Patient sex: F
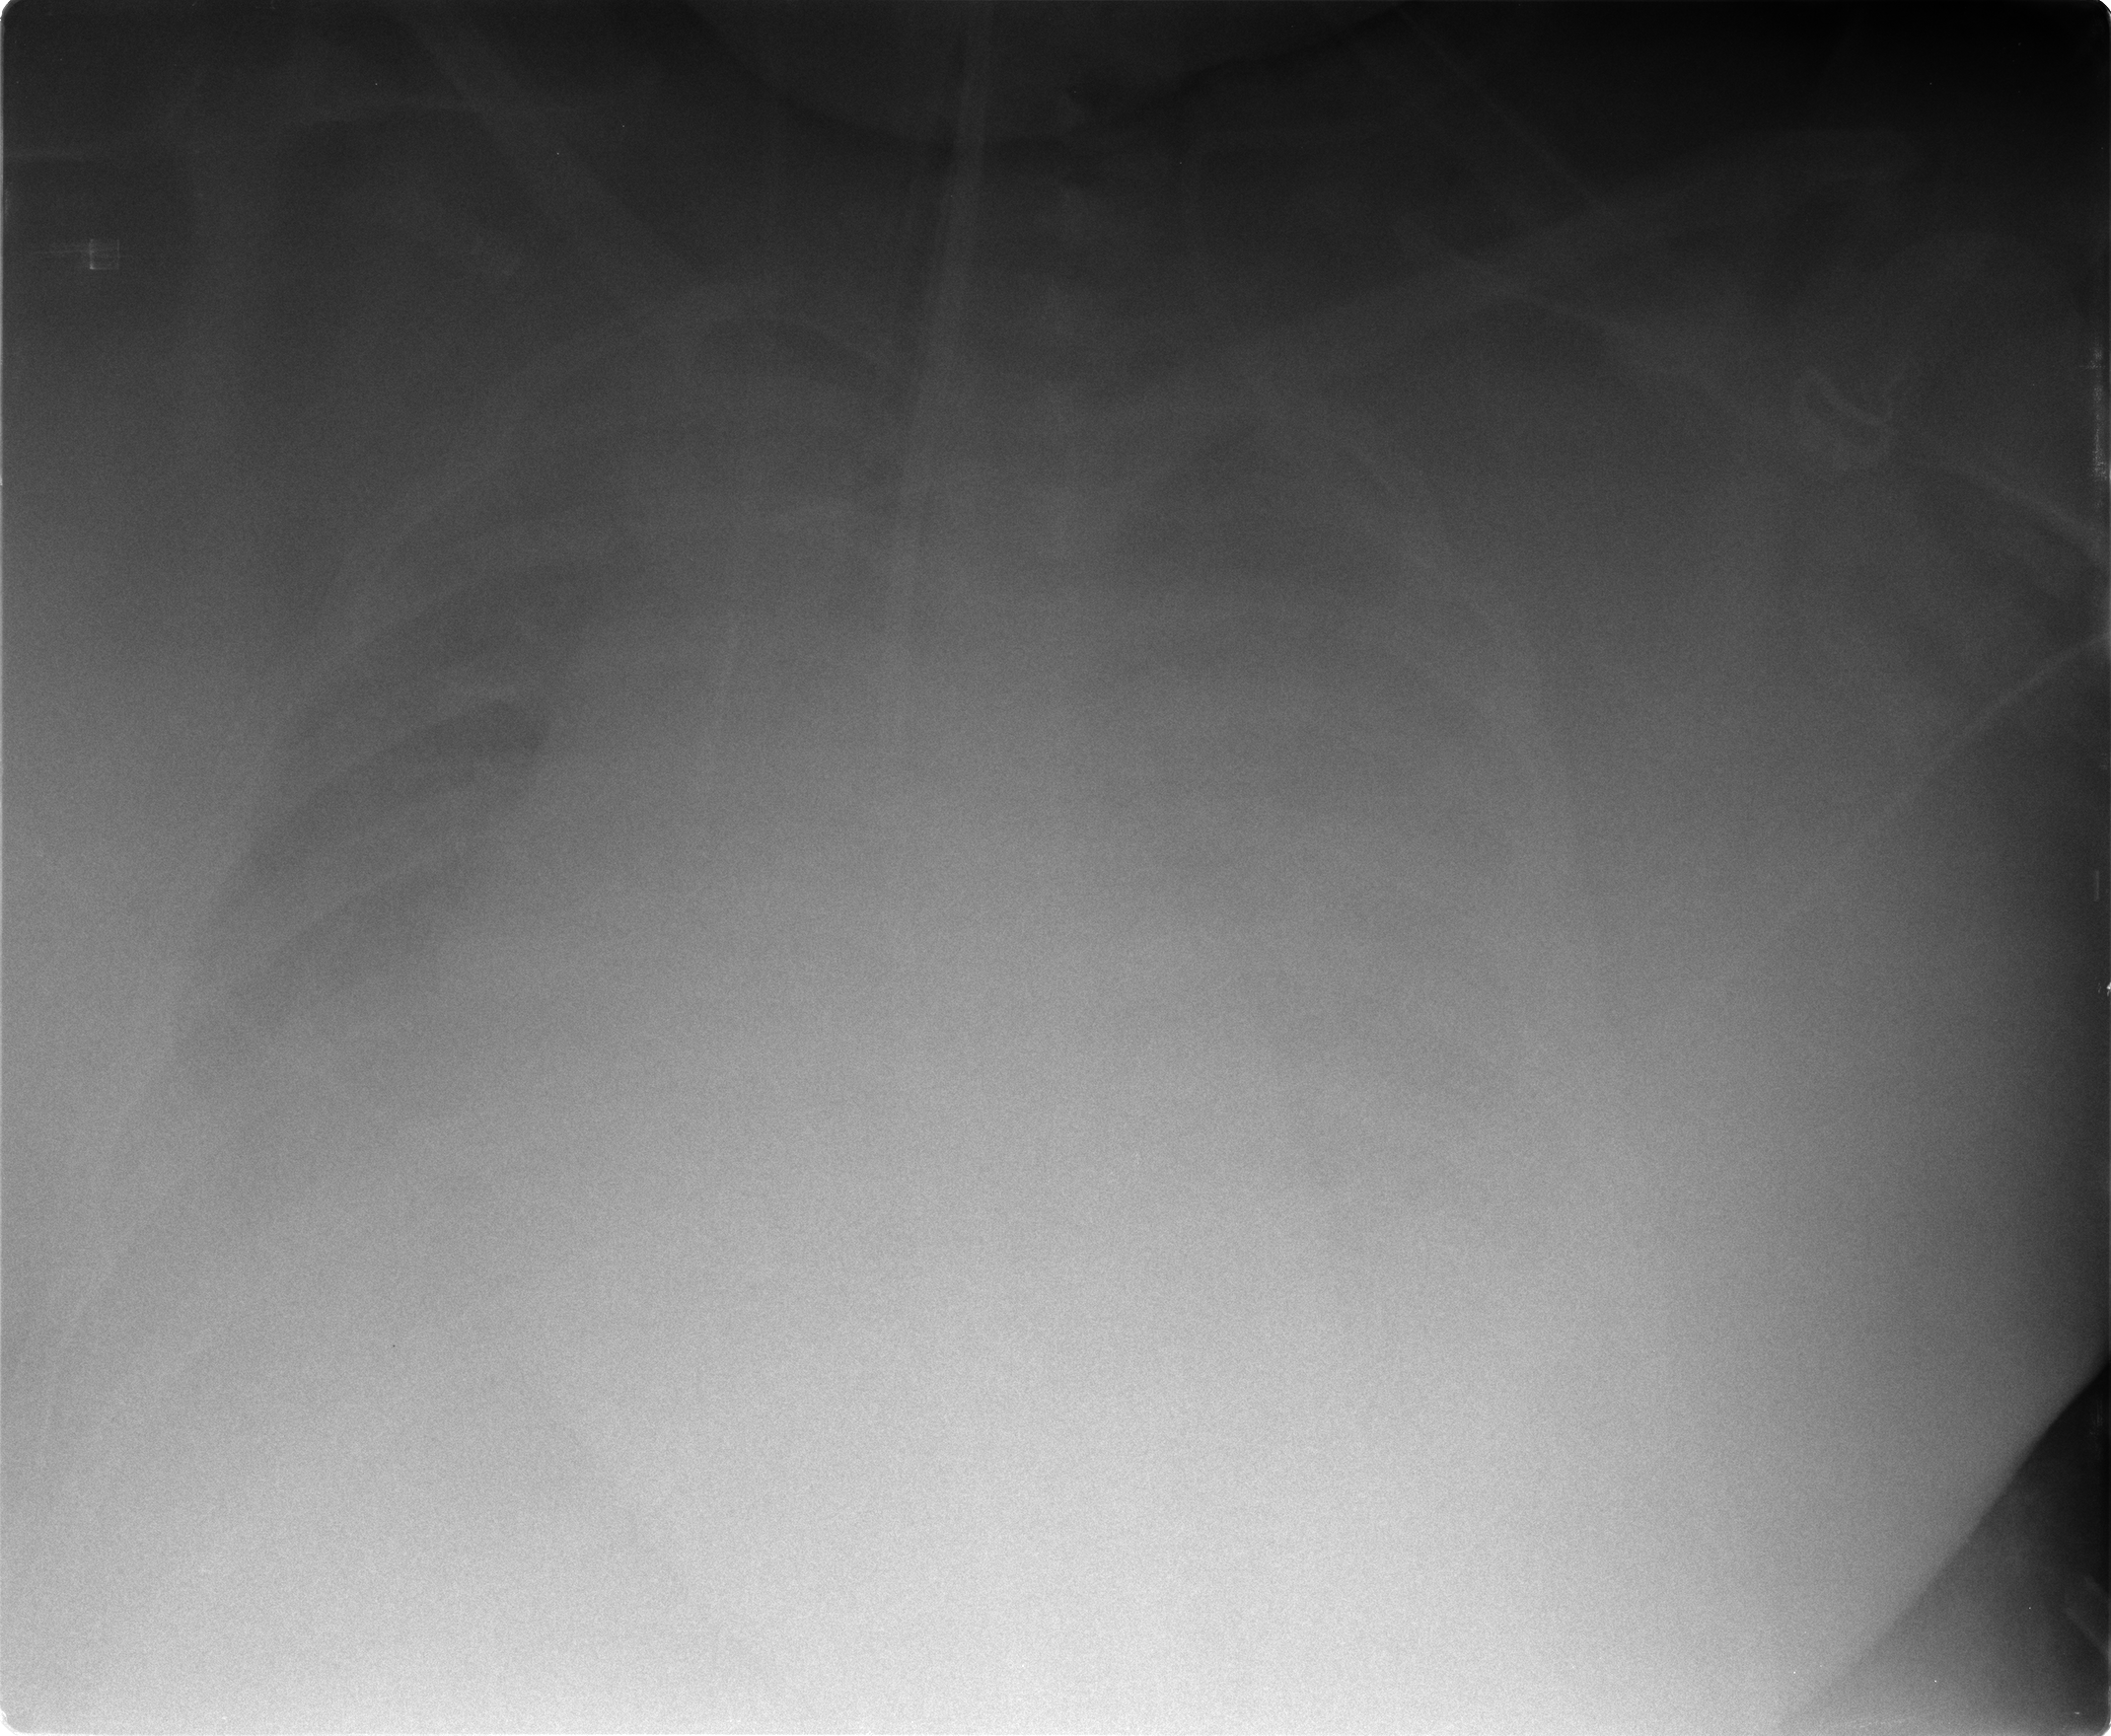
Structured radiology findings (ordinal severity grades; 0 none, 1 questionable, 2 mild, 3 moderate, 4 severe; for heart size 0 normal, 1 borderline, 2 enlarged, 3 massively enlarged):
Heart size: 2
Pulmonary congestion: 0
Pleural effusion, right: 1
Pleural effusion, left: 4
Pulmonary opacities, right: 2
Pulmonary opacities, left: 0
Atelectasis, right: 2
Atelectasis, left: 4